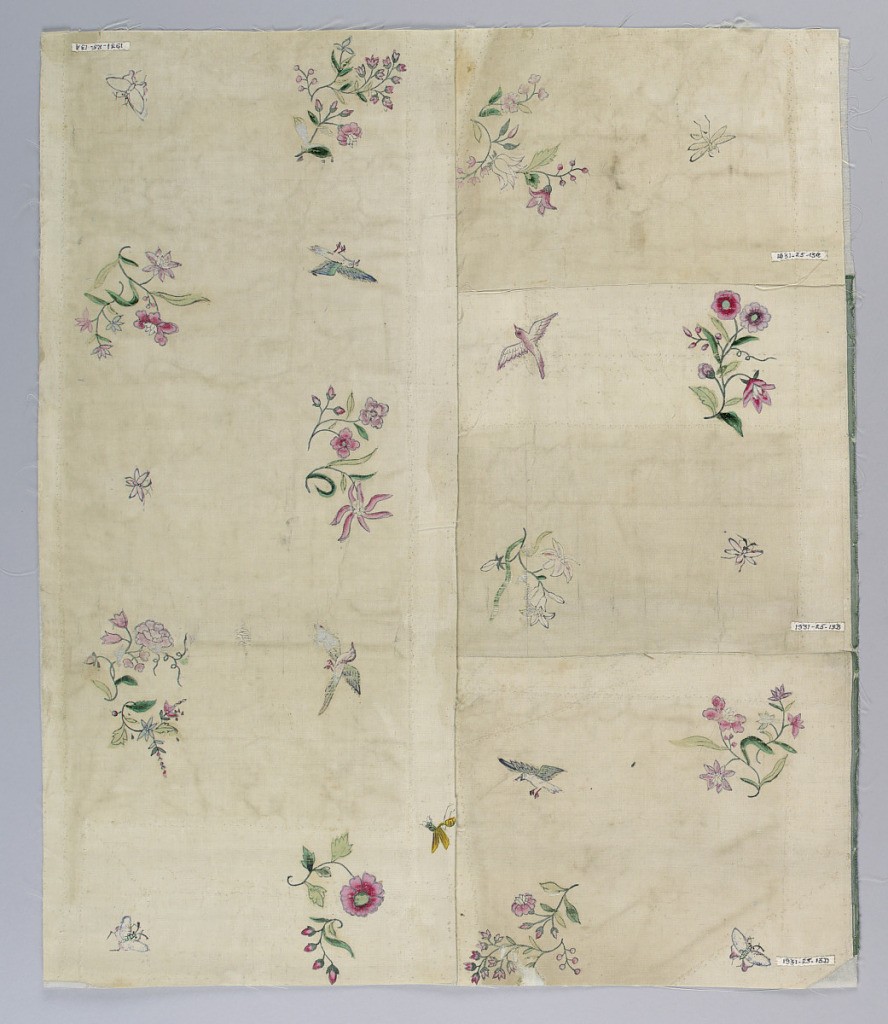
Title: Fragment
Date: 18th century
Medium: silk; tempera Technique: painted on plain weave
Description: Four fragments of whitesilk grosgrain painted in polychrome tempera. Design of widely scattered floral sprays, insects and birds.